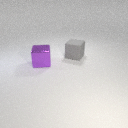
large gray rubber cube behind large purple metal cube